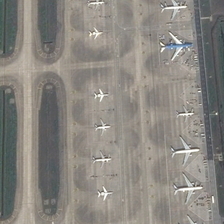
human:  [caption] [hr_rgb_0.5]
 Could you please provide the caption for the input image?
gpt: two rows of plane in different sizes are in an airport with some green meadows .

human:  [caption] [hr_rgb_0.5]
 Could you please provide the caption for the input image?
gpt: two rows of plane in different sizes are in an airport with some green meadows .

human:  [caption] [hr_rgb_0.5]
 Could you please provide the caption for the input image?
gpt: two rows of plane in different sizes are in an airport with some green meadows .

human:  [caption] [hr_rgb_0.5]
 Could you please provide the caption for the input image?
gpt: two rows of plane in different sizes are in an airport with some green meadows .

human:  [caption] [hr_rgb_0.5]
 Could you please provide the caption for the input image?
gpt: two rows of plane in different sizes are in an airport with some green meadows .